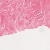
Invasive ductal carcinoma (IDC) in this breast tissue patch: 0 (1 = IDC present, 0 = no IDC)